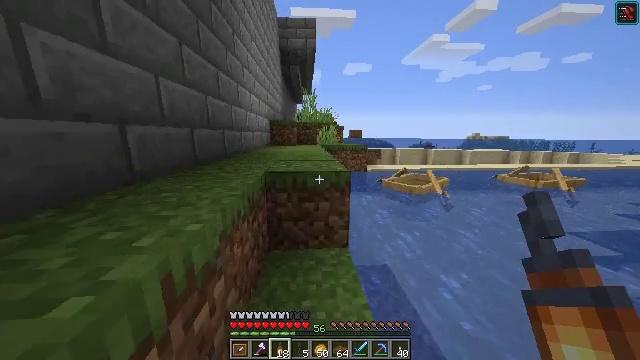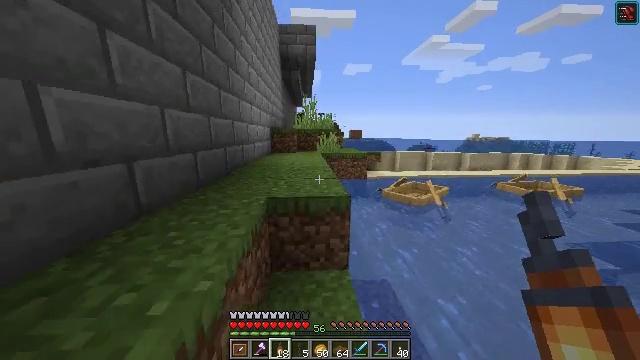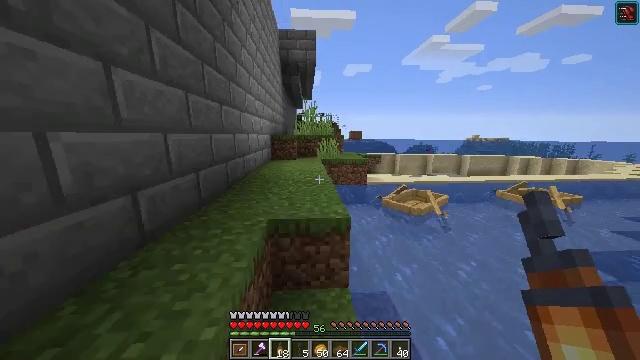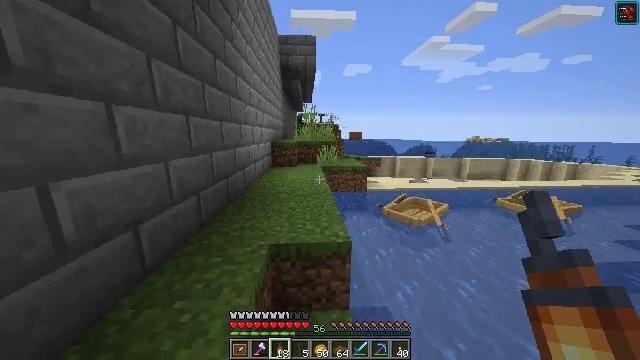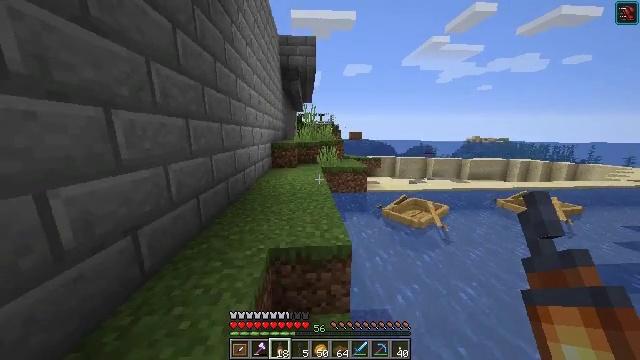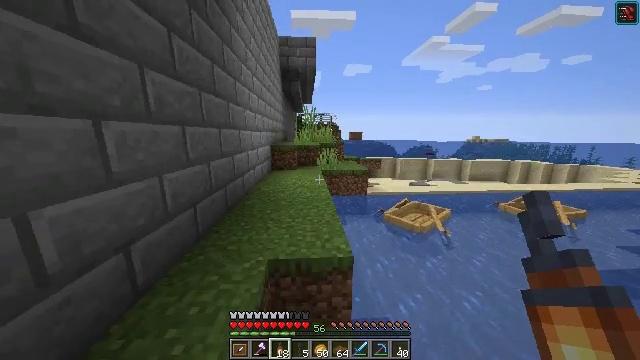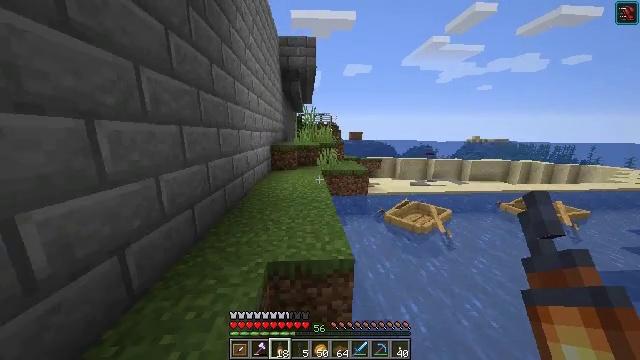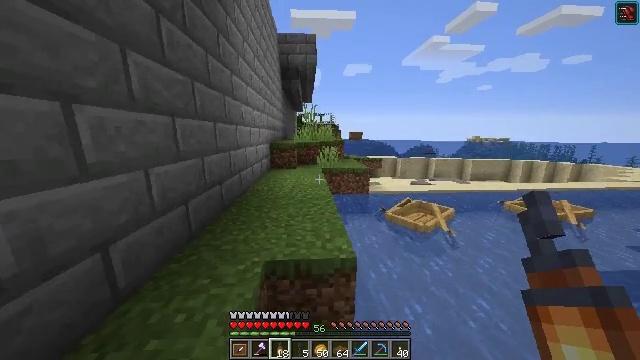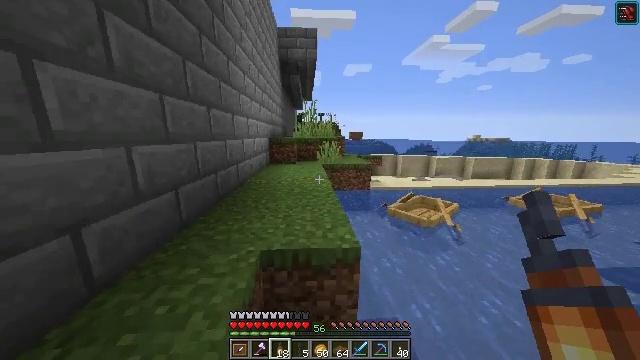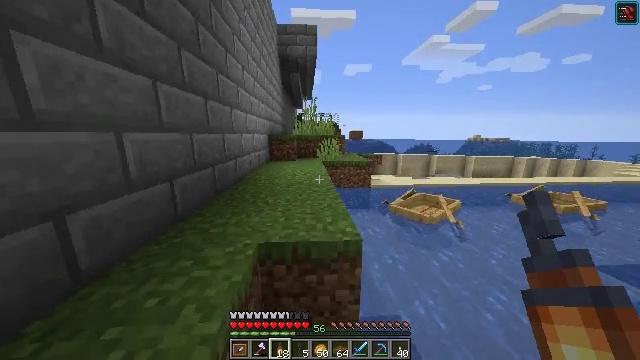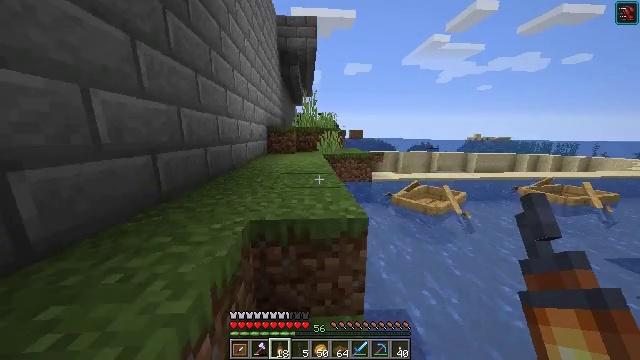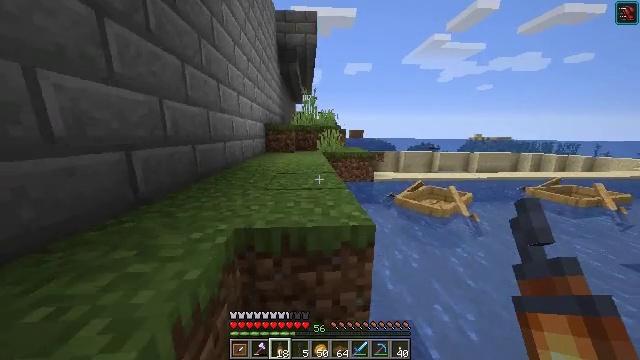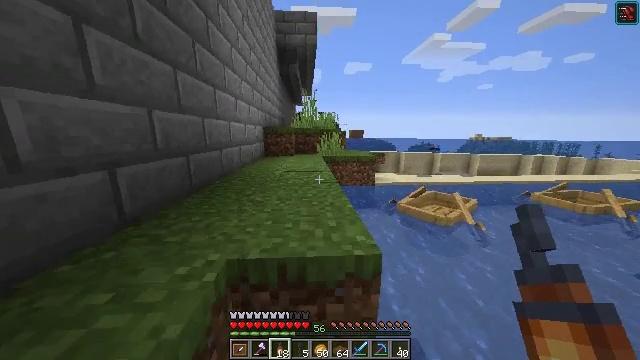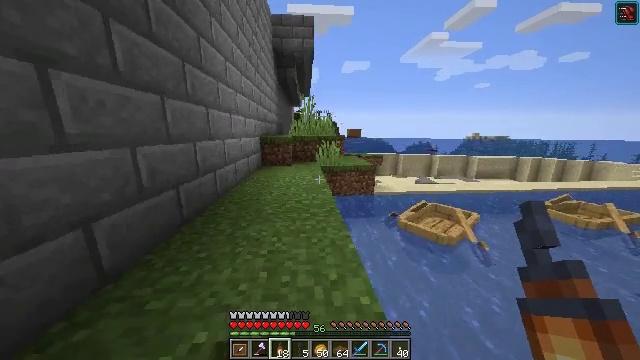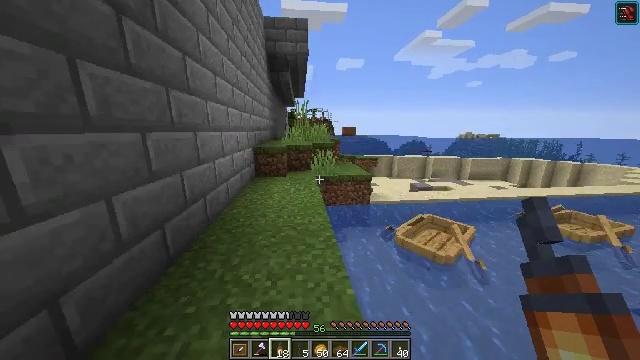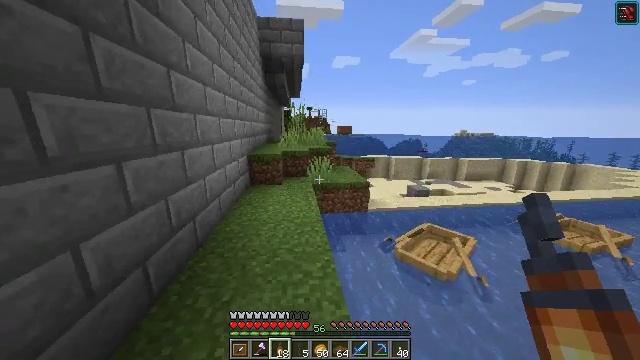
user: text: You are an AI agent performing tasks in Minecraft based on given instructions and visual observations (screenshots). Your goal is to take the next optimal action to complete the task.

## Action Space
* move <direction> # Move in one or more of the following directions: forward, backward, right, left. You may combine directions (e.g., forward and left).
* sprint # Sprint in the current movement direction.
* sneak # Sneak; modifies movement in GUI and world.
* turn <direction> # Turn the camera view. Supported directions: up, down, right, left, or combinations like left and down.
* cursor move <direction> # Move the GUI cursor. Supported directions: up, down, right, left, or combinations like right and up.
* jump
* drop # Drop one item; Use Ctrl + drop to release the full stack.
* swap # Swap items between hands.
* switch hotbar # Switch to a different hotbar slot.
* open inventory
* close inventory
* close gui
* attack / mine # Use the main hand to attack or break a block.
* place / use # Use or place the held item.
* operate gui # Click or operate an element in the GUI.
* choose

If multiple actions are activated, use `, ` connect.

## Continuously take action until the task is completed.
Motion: motion action
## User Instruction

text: Retrieve the redstone wire by breaking it.
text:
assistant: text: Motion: move forward, jump
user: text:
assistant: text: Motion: move forward, jump
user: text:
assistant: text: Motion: move forward, jump
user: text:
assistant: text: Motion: move forward, jump
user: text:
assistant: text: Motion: move forward
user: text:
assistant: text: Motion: move forward
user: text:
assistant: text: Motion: move forward
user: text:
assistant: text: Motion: move forward
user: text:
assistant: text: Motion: move forward
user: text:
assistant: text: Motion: move forward
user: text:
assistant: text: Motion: move forward
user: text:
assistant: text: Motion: move forward, jump
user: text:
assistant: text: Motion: move forward, jump
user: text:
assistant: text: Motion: move forward, turn right, jump
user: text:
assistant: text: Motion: move forward, turn right, jump
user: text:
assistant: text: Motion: move forward, turn right and down
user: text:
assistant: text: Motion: move forward, turn right and down
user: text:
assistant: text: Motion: move forward, turn right and down
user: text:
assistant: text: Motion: move forward, turn right and down
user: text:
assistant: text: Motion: move forward, turn right and down
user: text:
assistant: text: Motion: move forward, turn right and down
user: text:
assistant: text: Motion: move forward, turn right and down
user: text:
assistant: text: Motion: move forward, turn right and down
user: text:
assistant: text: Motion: move forward, turn right
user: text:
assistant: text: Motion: move forward, turn right
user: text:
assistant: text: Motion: move forward, turn right and down
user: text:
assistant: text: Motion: move forward, turn right and down
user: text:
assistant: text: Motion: move forward, turn right and down
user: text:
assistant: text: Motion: move forward, turn right and down
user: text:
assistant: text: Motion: move forward, turn right and down